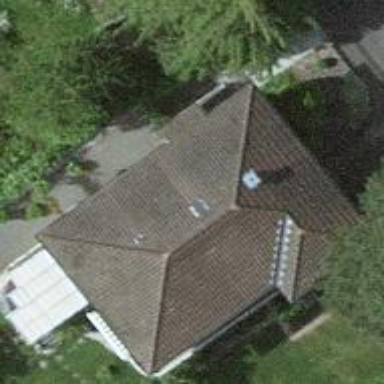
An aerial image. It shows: Building with hipped roof shape.